Field crop: tomato
Growth stage: 2
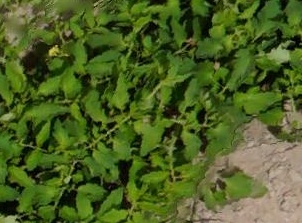
Species: tomato